Question: I need to build a graph that reflects train movement for a daily period. Something like this:

I've never built graphs like that. Have you any idea what I should start with? I found a graphic library 'd3.js' but yet have no experience of working with it.
Can you guide me a little?
Thanks!
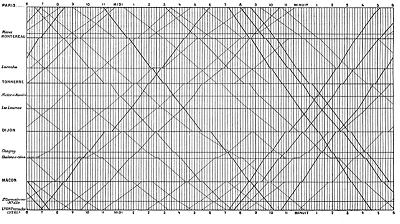
Answer: This looks like E.J. Marey's 1880's train schedule, which is on the cover of <URL>.
There's actually an <URL> that copies Marey's visualization, built in Protovis. Though Protovis isn't actively developed any more, you may just be able to use that example.
However, as @HBP says, this kind of visualization would be pretty straightforward to build by hand without learning any specialized visualization library.